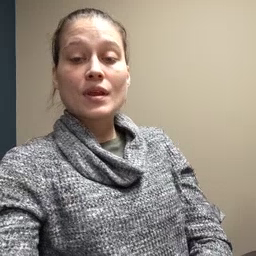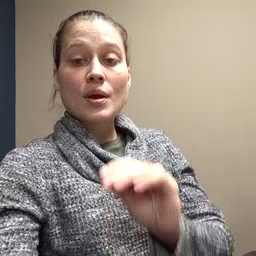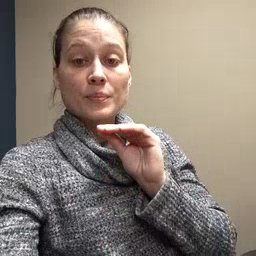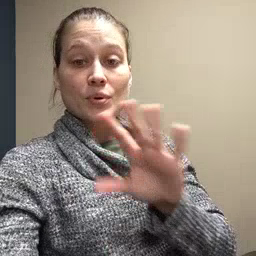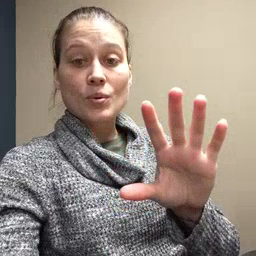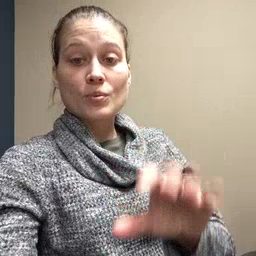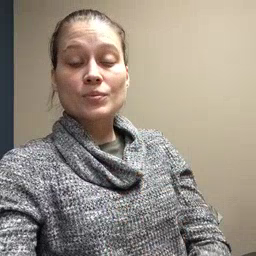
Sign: blow